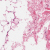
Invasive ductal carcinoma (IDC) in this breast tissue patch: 0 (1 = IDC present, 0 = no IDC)